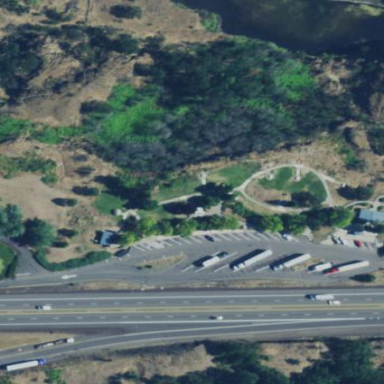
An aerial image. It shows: Rest area on the road.